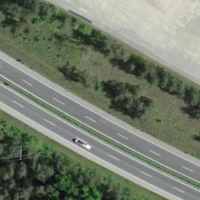
EUNIS habitat code: 57
Species observed at this site:
Vicia hirsuta
Nemobius sylvestris